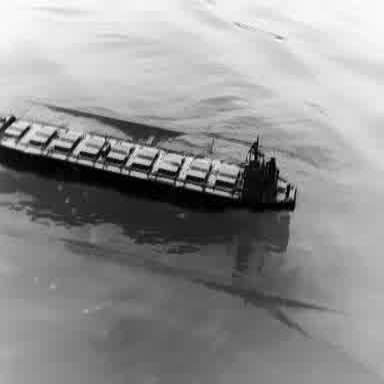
There is a liner in the infrared image.